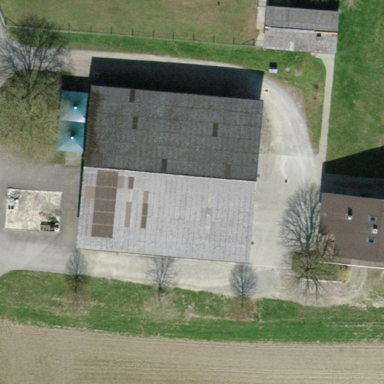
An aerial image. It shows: Farmyard area.